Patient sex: M
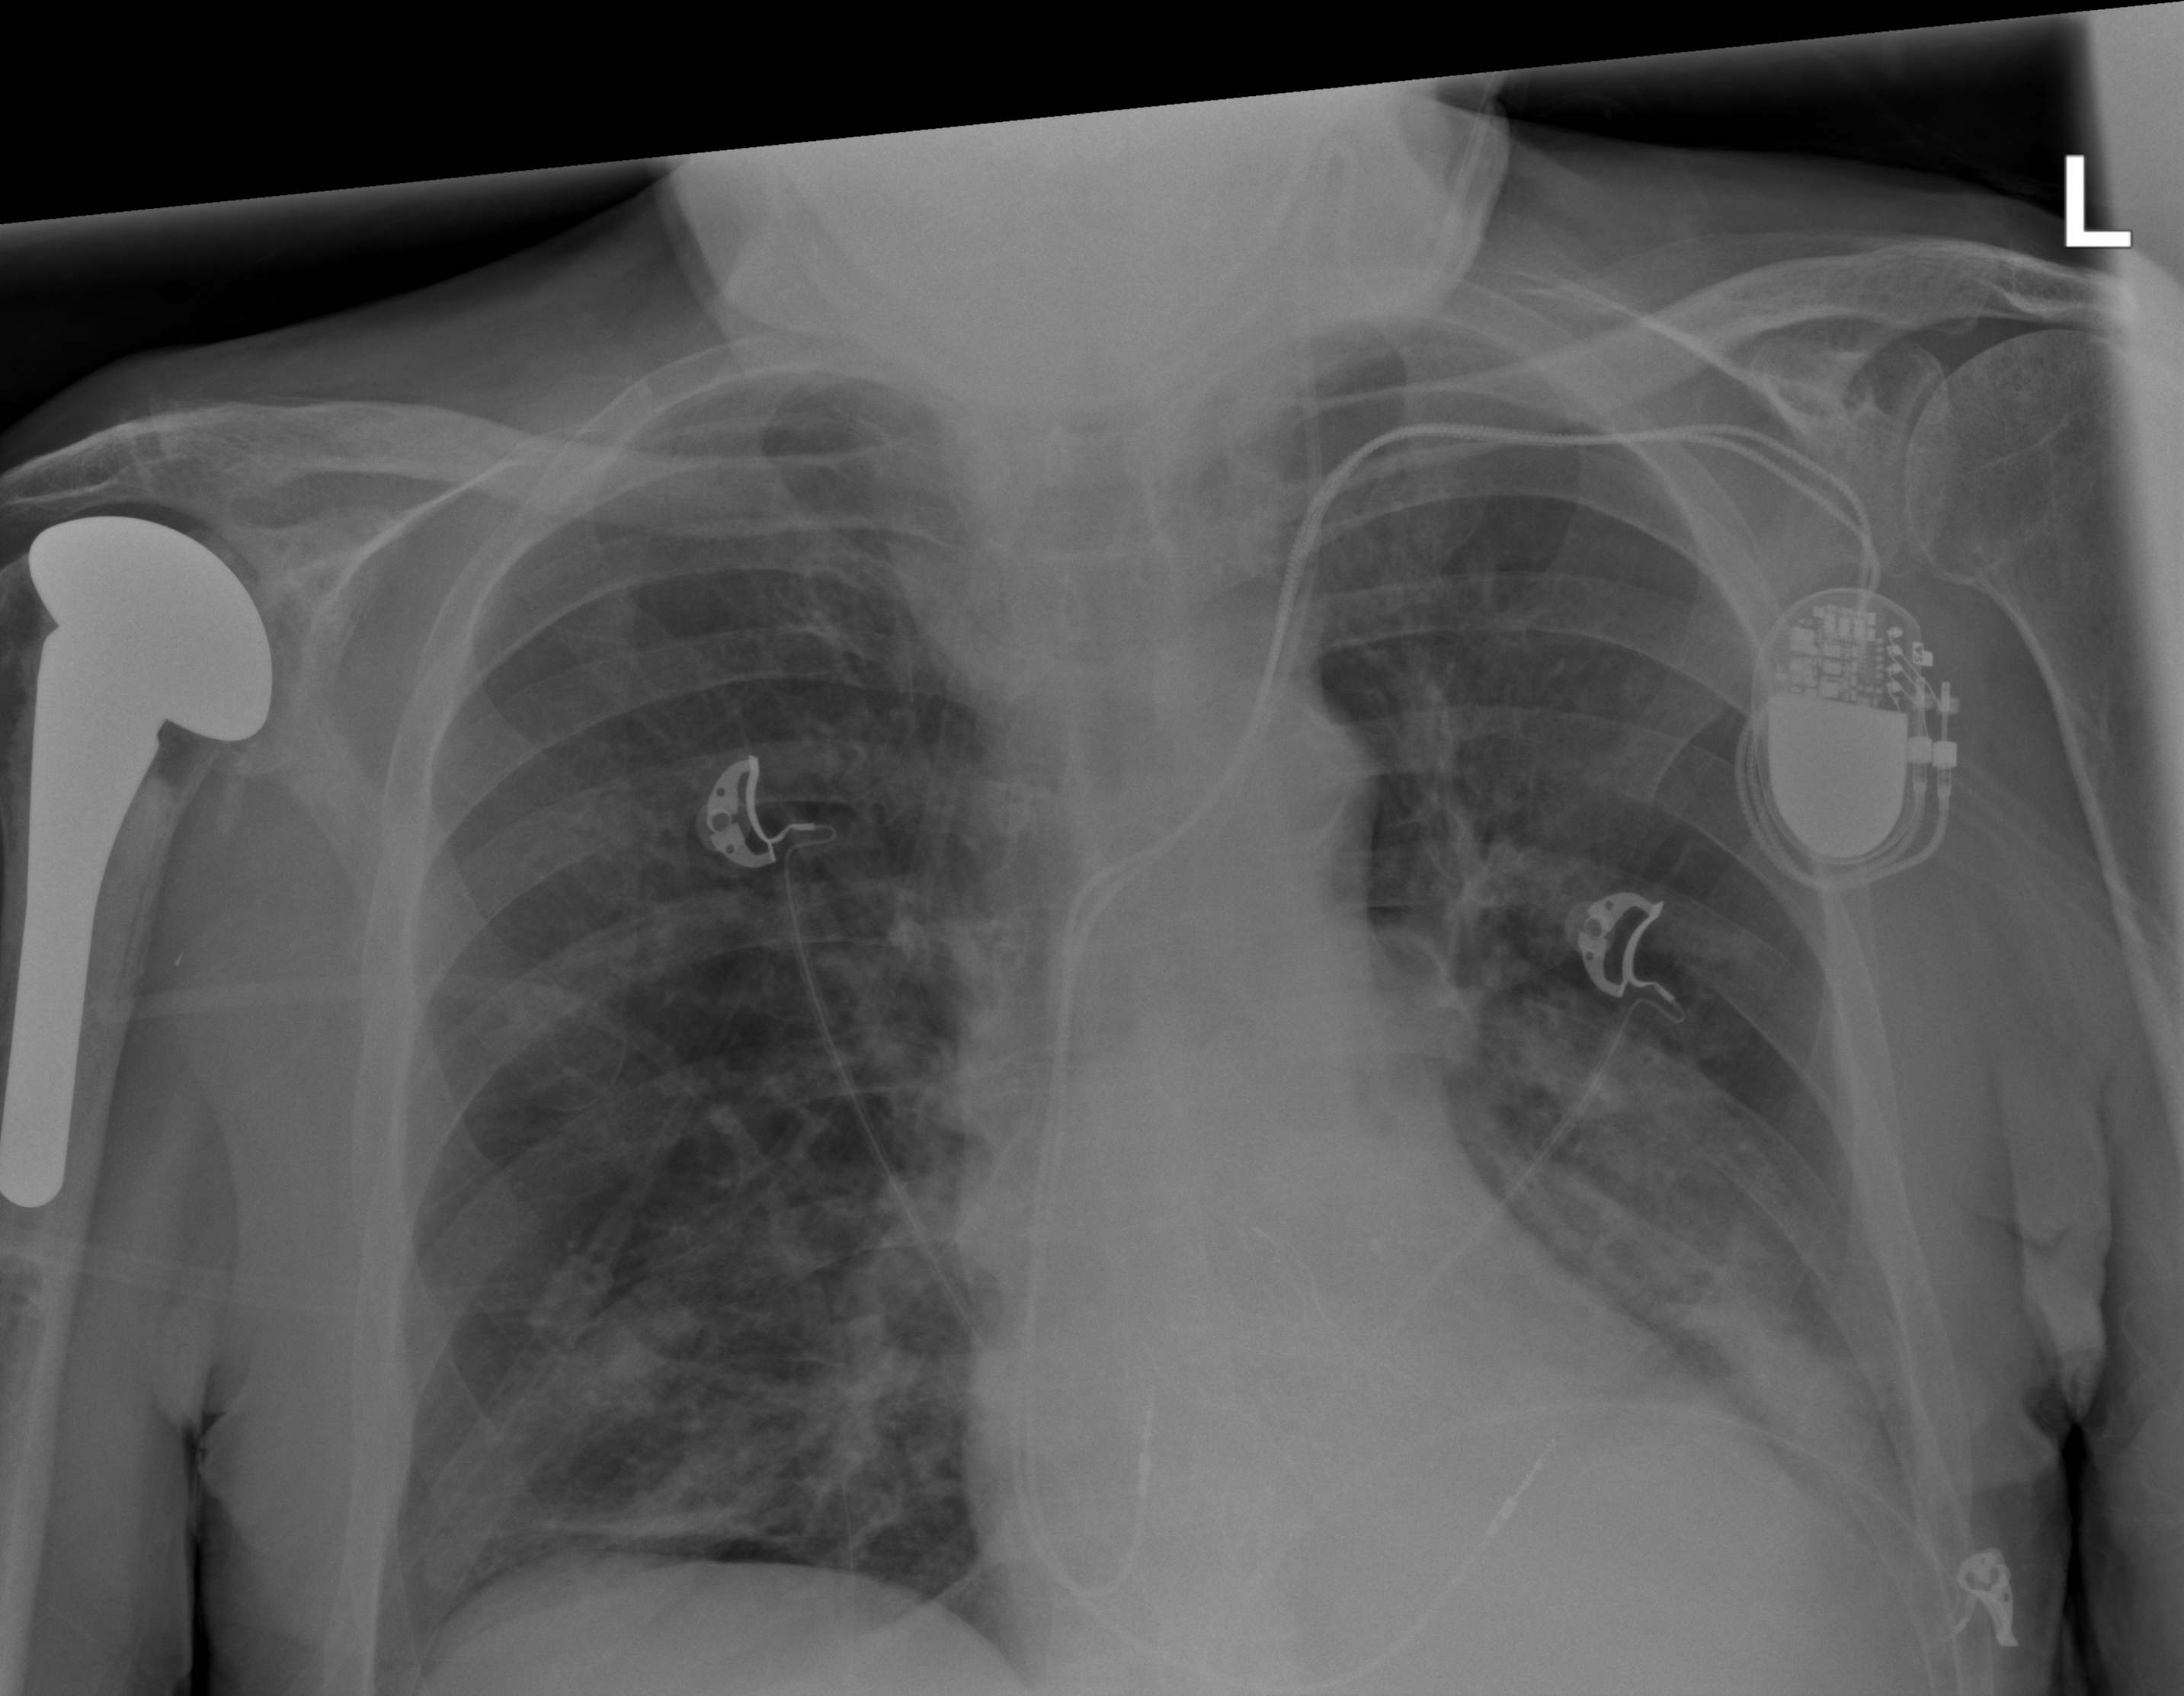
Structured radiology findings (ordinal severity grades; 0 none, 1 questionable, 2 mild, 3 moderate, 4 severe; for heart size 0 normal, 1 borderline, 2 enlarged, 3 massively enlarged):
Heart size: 0
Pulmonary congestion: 0
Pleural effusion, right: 0
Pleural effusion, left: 2
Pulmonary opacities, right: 2
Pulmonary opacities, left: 0
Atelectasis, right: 2
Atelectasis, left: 3